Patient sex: M
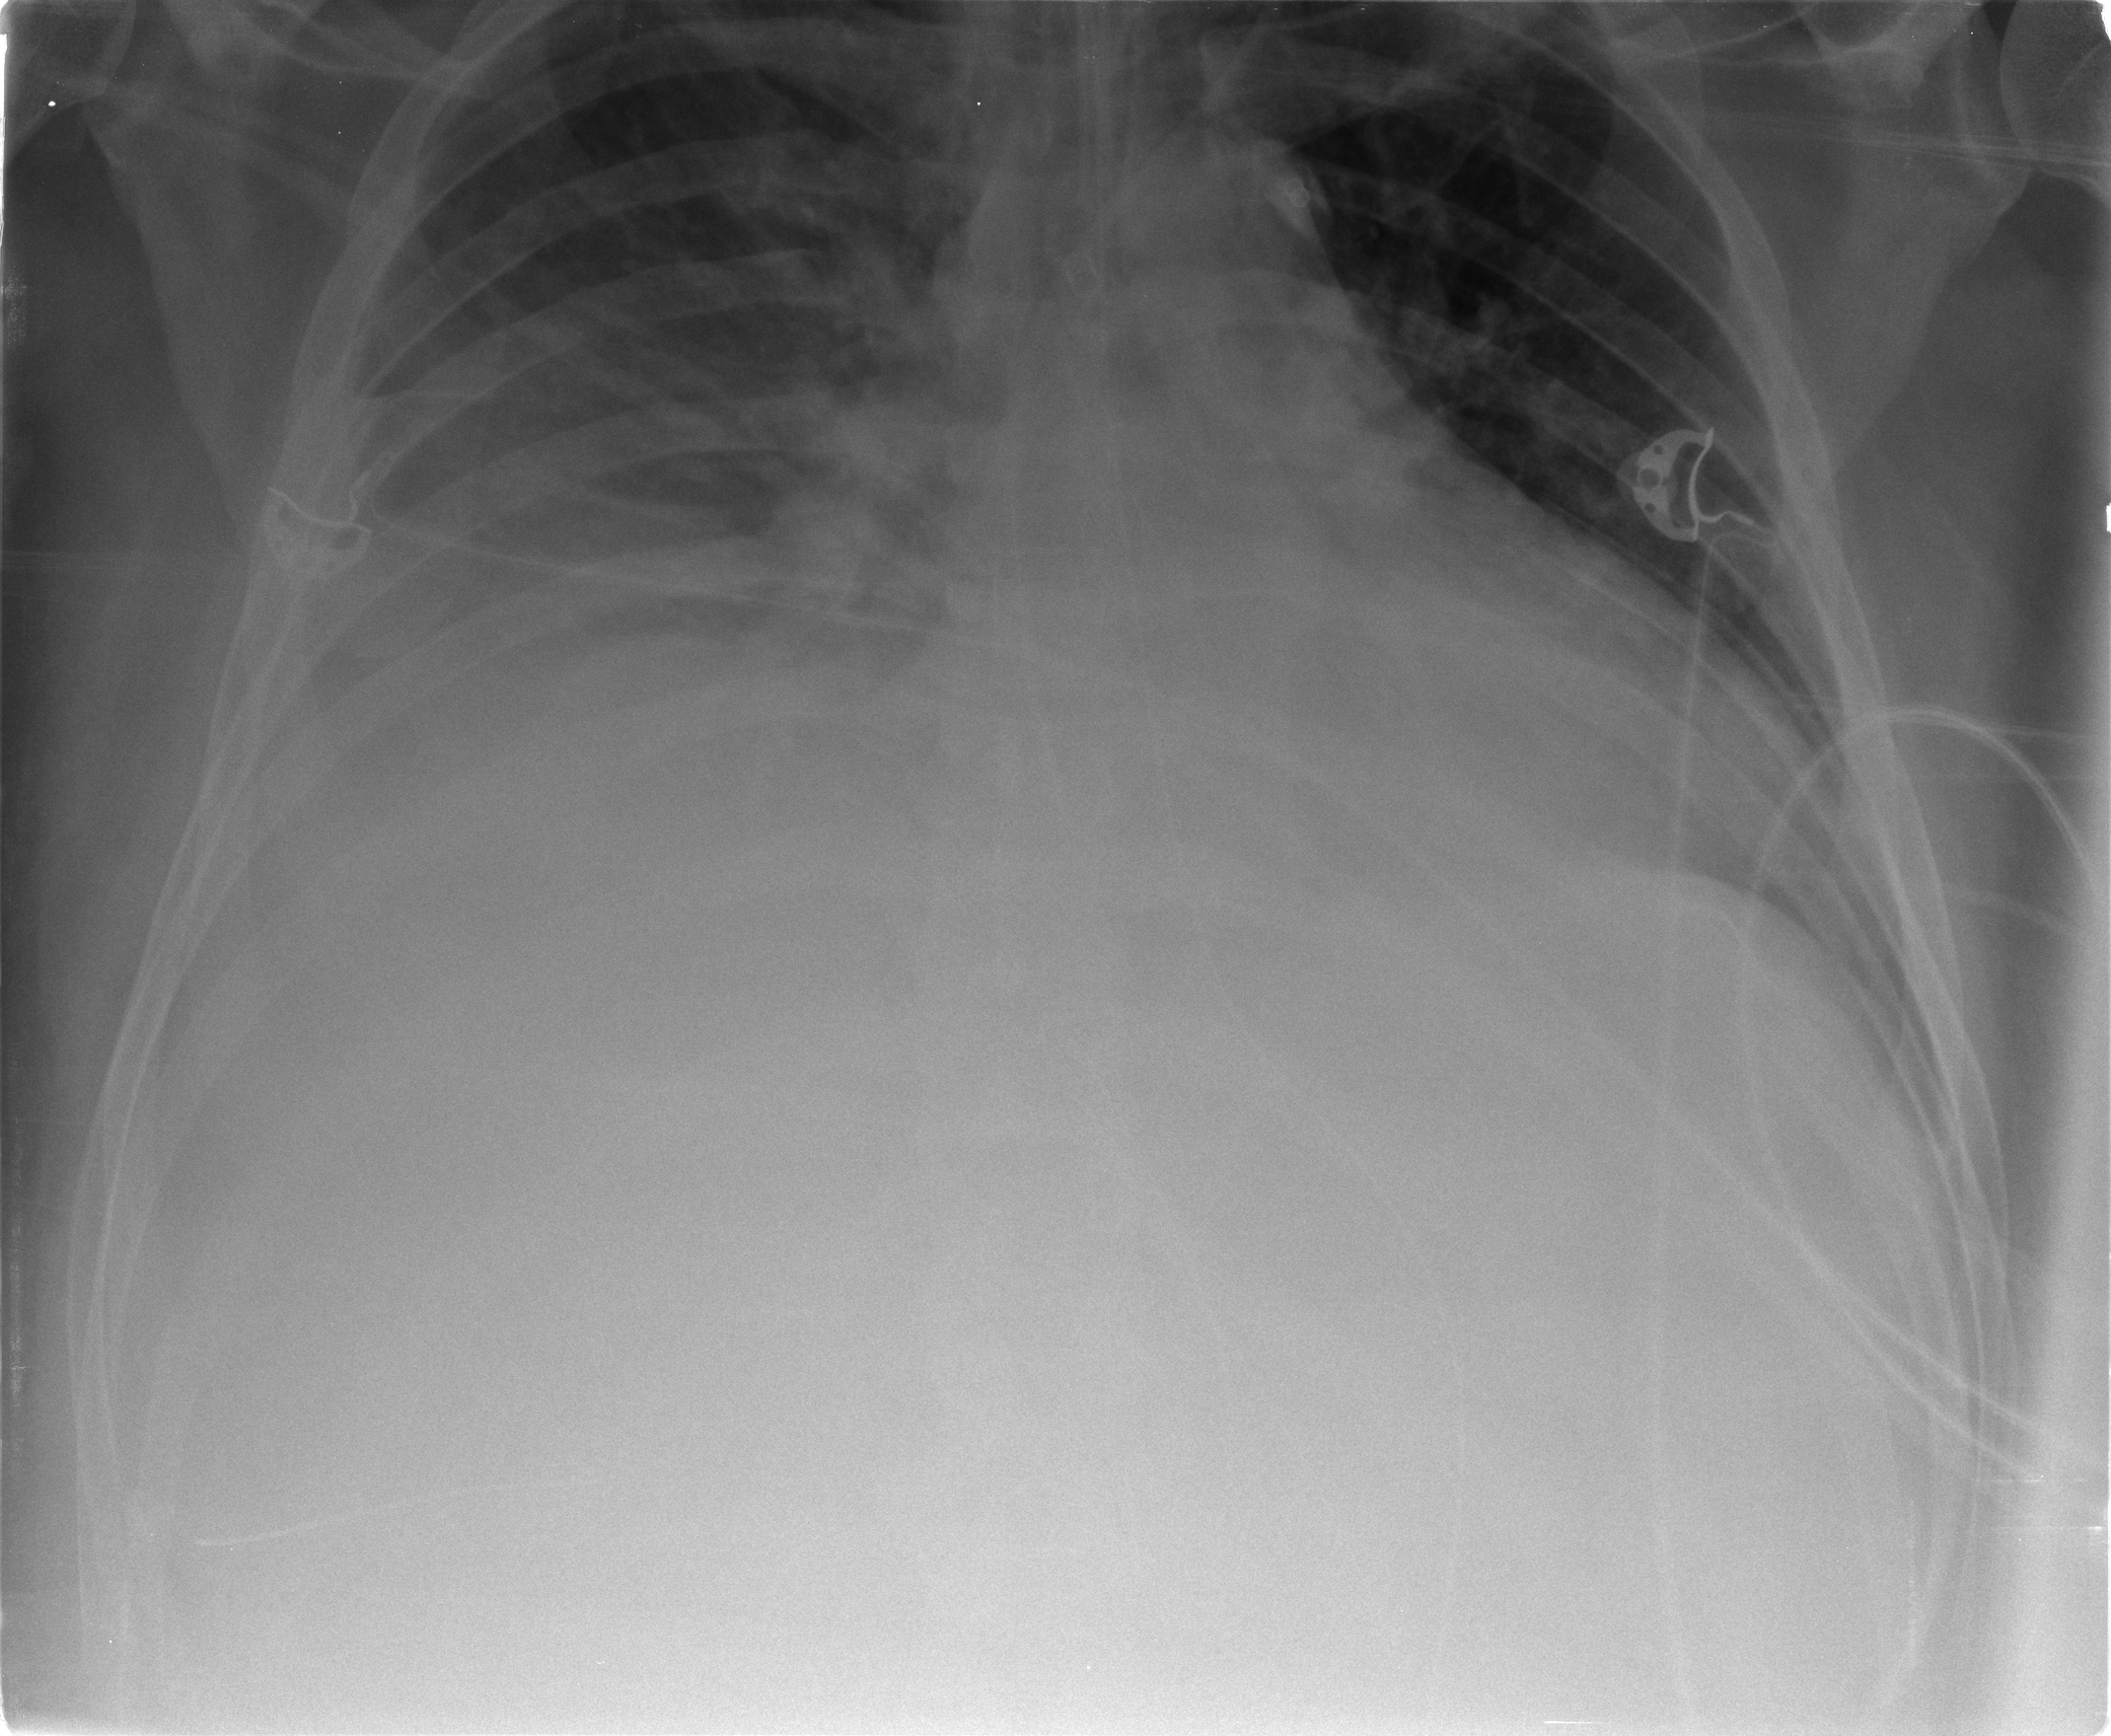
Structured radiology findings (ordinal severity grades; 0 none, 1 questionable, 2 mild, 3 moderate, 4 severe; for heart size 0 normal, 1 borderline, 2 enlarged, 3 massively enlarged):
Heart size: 2
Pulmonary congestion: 2
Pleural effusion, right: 3
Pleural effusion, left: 2
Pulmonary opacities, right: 2
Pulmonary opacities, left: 0
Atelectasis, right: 3
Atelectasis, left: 2